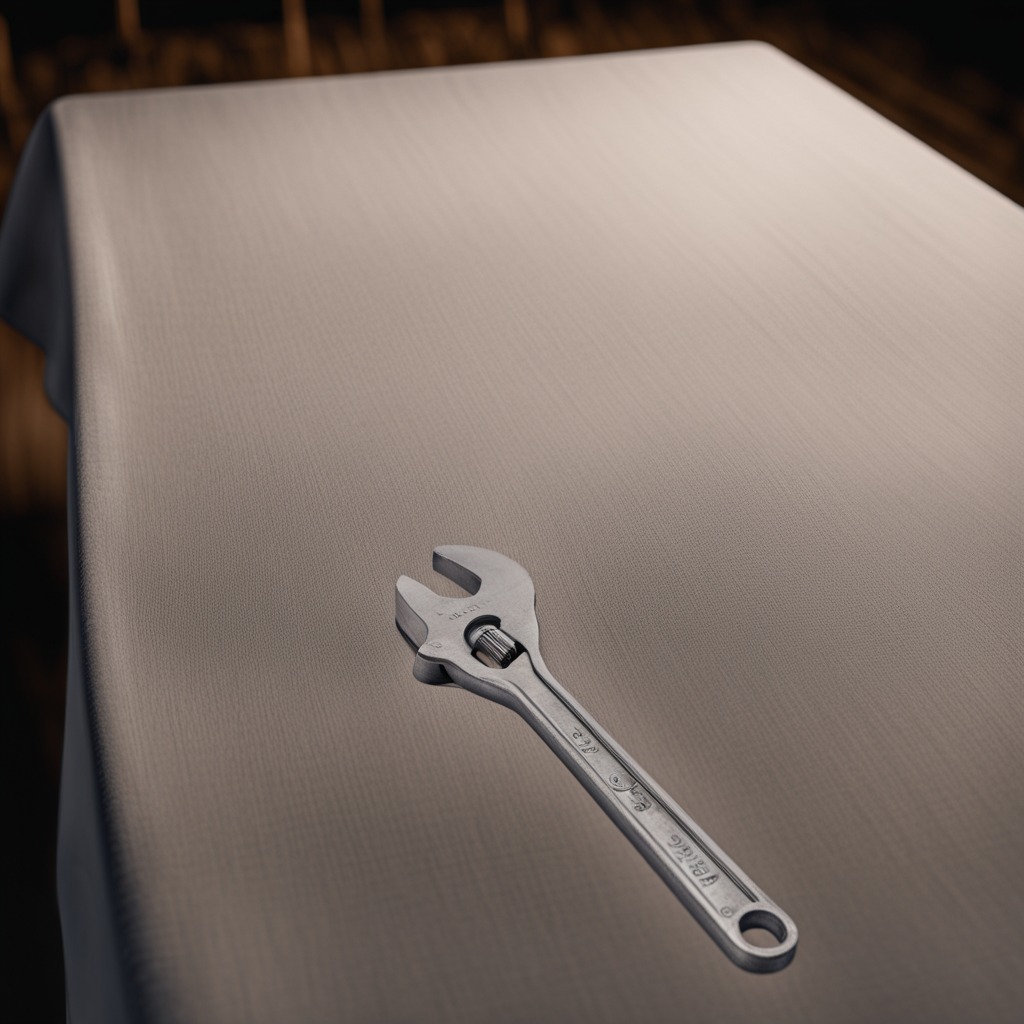
A wrench lying on a wooden table in a workshop at night with soft shadows beneath the cloth